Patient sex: M
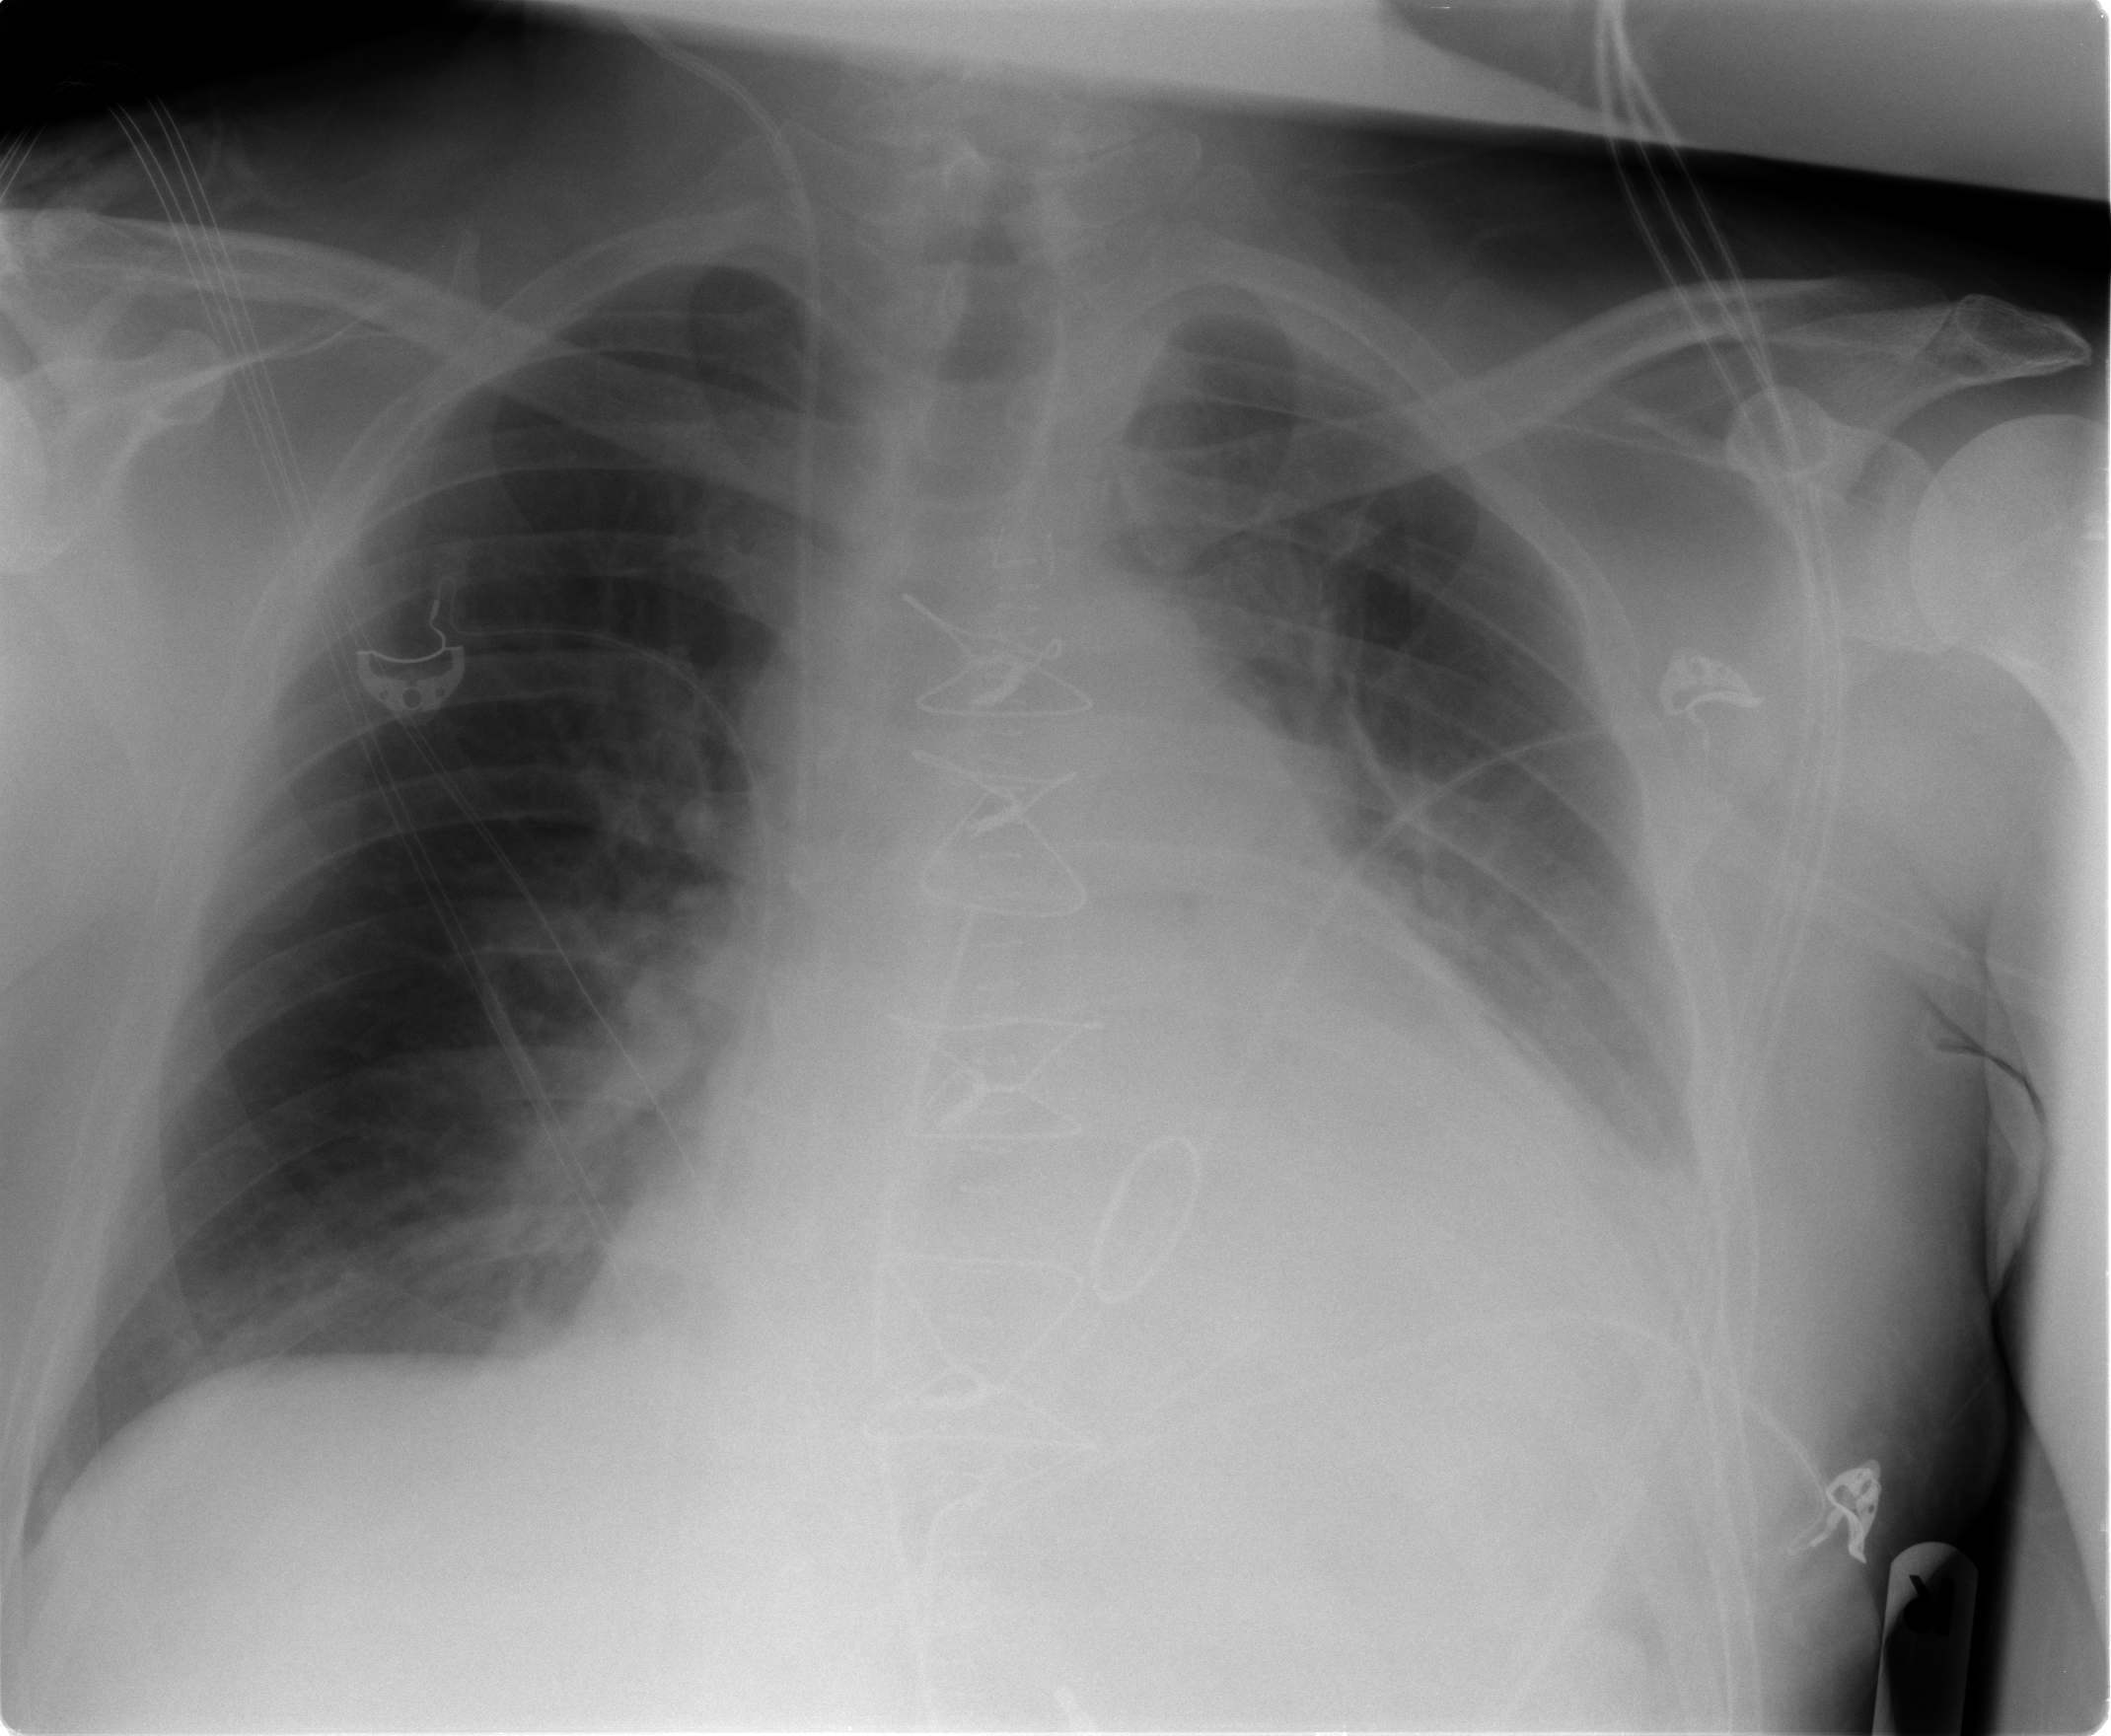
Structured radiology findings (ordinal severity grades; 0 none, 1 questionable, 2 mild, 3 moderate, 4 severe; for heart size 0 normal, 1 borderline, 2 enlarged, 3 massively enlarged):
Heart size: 2
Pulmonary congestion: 2
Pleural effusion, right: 0
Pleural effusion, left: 2
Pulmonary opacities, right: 0
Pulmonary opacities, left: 0
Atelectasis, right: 2
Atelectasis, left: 2